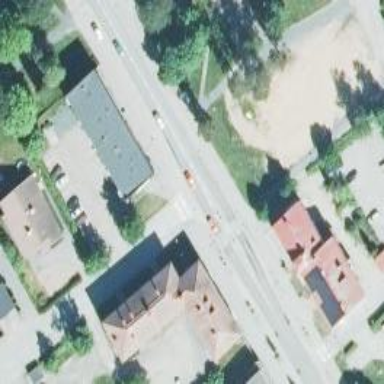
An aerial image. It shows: Uncontrolled crossing on the road.